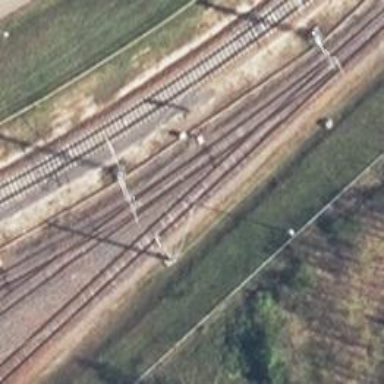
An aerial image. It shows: Railway switch.